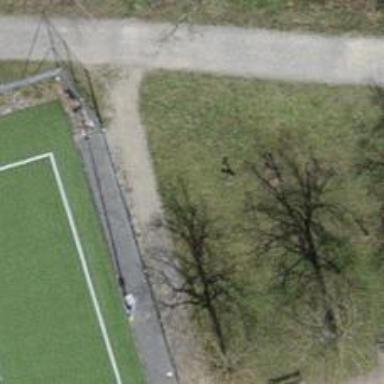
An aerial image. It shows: Bench for seating.